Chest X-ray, PA view. Patient: 50 years old, sex M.
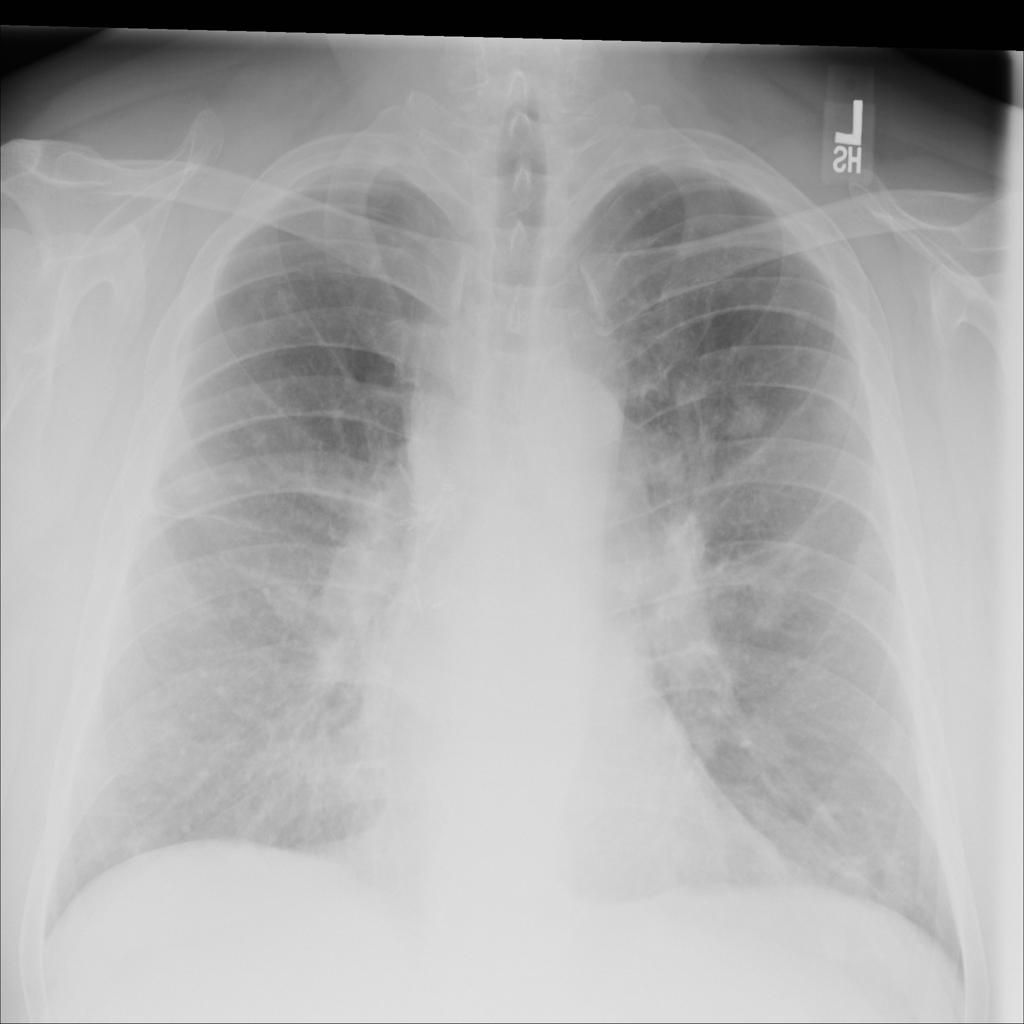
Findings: No Finding